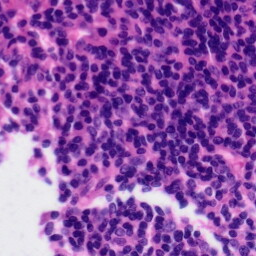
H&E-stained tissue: Tonsil